Field crop: maize
Growth stage: 2
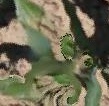
Species: maize